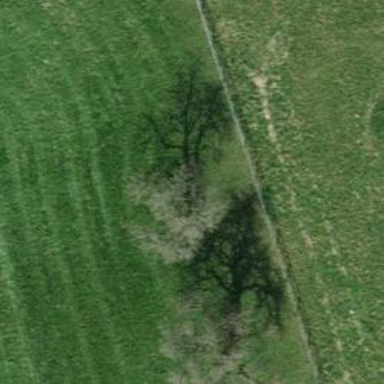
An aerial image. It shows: Broadleaved tree in natural setting.